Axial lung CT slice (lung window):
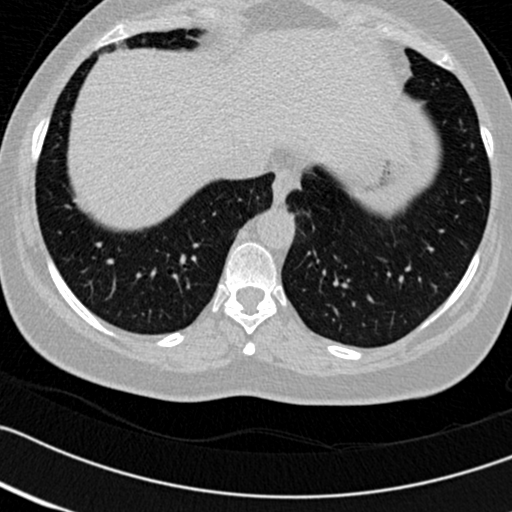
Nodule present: no